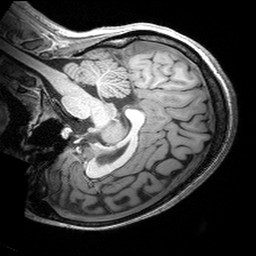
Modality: T1w
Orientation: sagittal
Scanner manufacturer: siemens
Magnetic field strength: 3 T
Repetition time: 2.53 s
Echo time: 0.00299 s